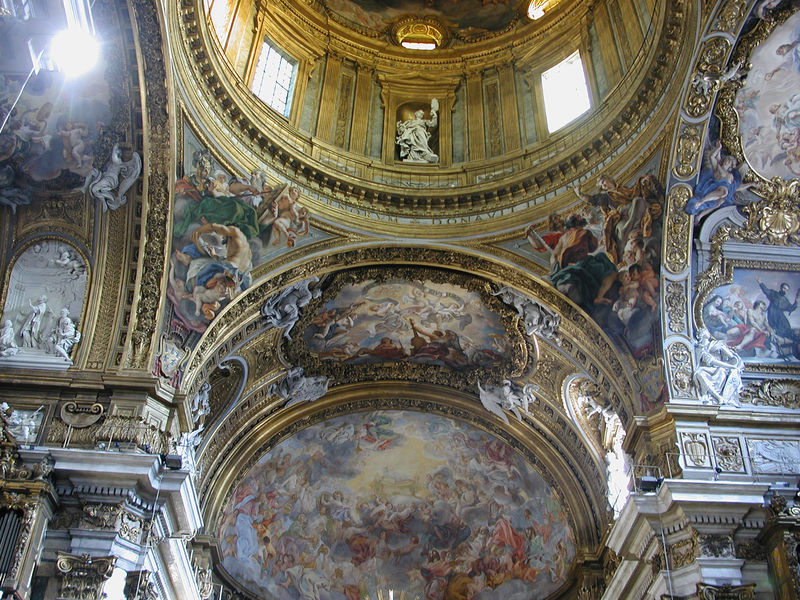
Titel: Vierungskuppel von Il Gesù in Rom
Künstler: Giovanni Battista Gaulli
Standort: Rom, Il Gesù (EU - I - Latium)
Schlagwörter: blau, himmel, wolken, bunt, fenster, pfeiler, säulen, weiss, ornament, kirche, figur, gold, decke, rund, engel, statue, bogen, kuppel, verzierung, stuck, foto, fotografie, photo, gesims, statuen, heilige, deckengemälde, fresko, gips, david, illusion, deckenmalerei, rotunde, illusionsmalerei, kirchenkuppel, engle, enggel, tympernon